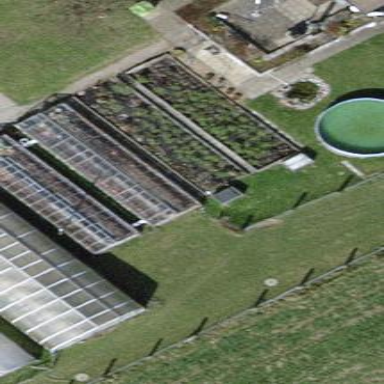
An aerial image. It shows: Greenhouse.